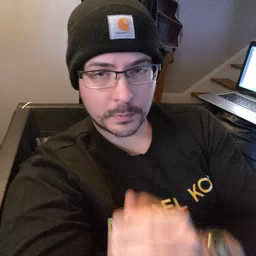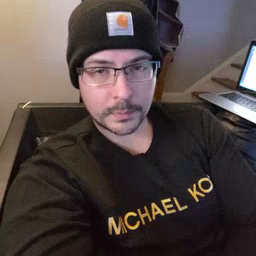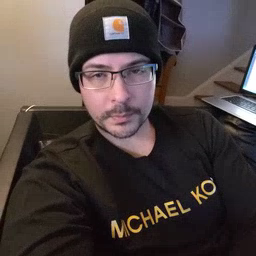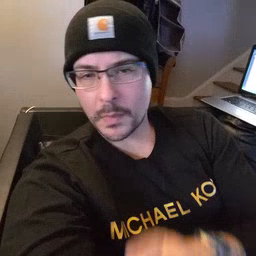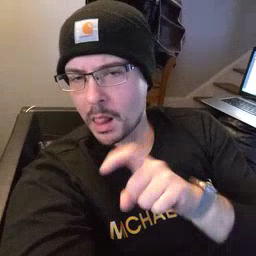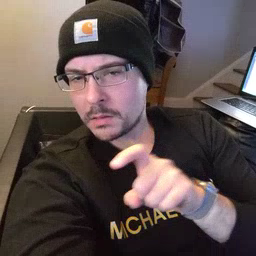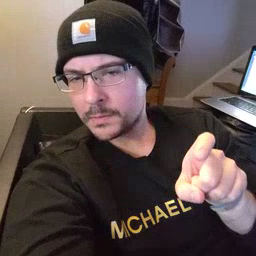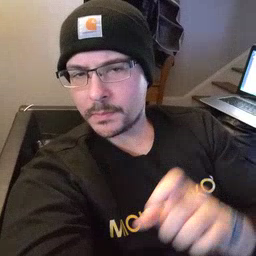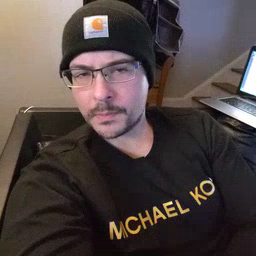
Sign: closet